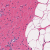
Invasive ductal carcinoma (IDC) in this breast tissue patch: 0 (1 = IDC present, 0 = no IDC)